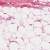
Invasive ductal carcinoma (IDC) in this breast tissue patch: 0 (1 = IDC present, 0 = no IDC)